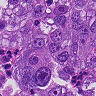
Metastatic tissue present: yes